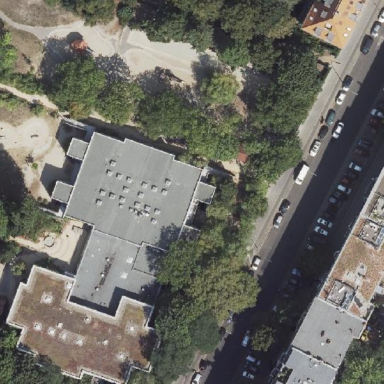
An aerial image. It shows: School building.